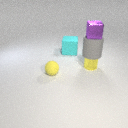
large gray rubber cylinder above small yellow metal cylinder